Question: I'm trying to add a grouped boxplot into a boxplot with only one group. I already made it, but the problem is that I can't give a name to the boxplot that has only one group. It is simply not shown. The arguments "name" and "names" don't seem to work when your boxplot does not have different groups.
'''
boxplot(Daten$NV,
boxwex = 0.6, at = 1:1 - 0.2,col = "yellow",
name = "Gesamtstichprobe",
main = "Guinea Pigs' Tooth Growth",
xlab = "Vitamin C dose mg",
ylab = "tooth length",
xlim = c(0.5, 3.5), ylim = c(0, 7), yaxs = "i")
boxplot(Daten$NV ~ Daten$CVKGruppe, add = TRUE,
boxwex = 0.3, at = 1:3 + 0.3, col = "orange")
'''

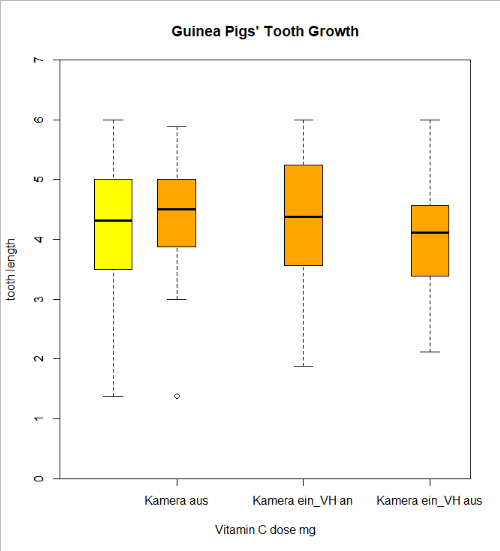
Answer: You could do:
'''
boxplot( Daten$NV,
boxwex = 0.6, at = 1:1 - 0.2, col = "yellow",
name = "Gesamtstichprobe",
main = "Guinea Pigs' Tooth Growth",
xlab = "Vitamin C dose mg",
ylab = "tooth length",
xlim = c(0.5, 3.5), ylim = c(0, 7), yaxs = "i", xaxt = "n")
axis(1, at = 0.8, labels = "Total")
boxplot(Daten$NV ~ Daten$CVKGruppe, add = TRUE,
boxwex = 0.3, at = 1:3 + 0.3, col = "orange")
'''
<URL>
<URL>
---
'''
set.seed(1)
Daten <- data.frame(NV = rnorm(150, 4, 1),
CVKGruppe = rep(c("Kamera aus", "Kamera ein_VH an", "Kamera eien_VH aus"),
each = 50))
'''